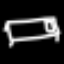
Label: bed